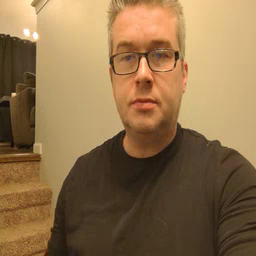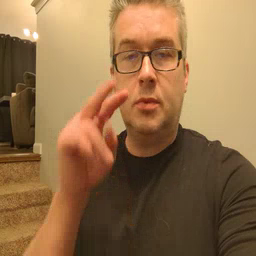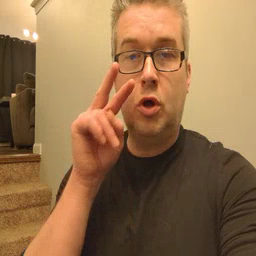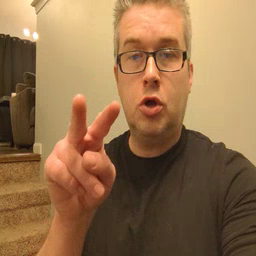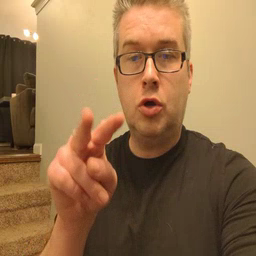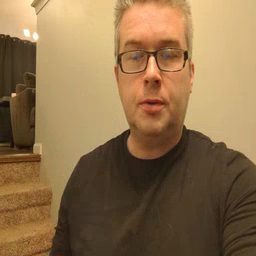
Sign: look